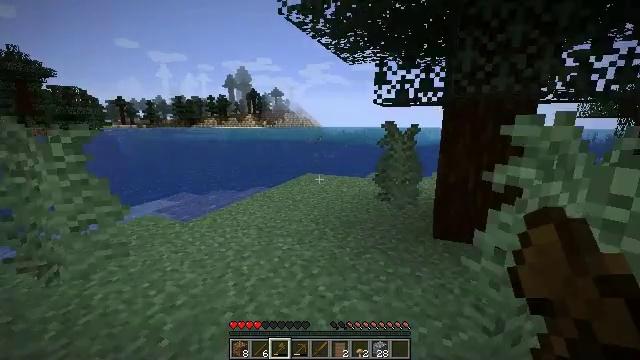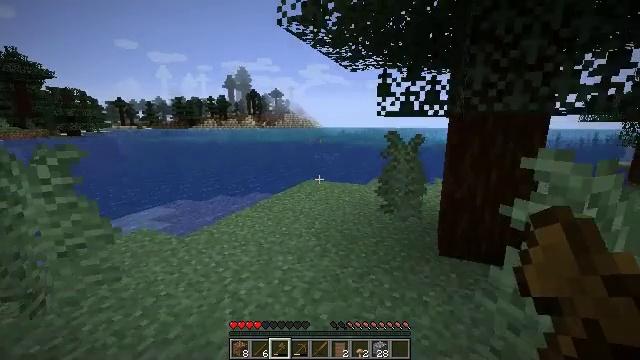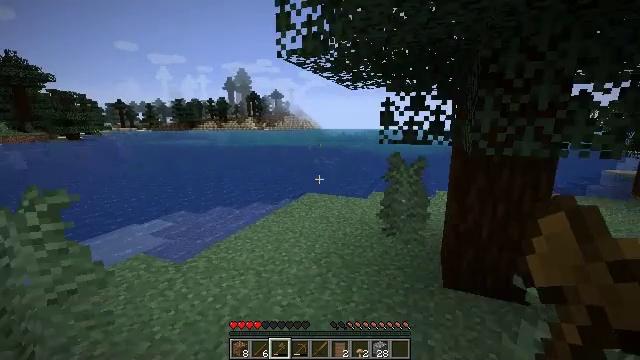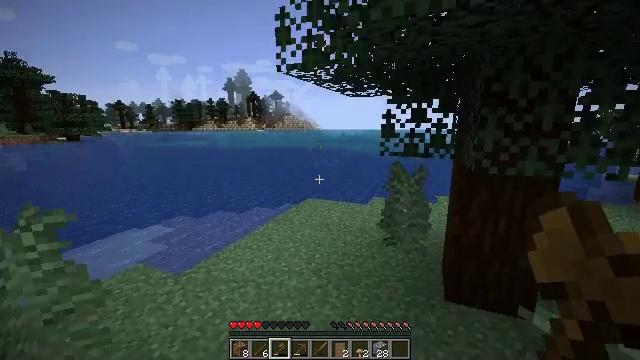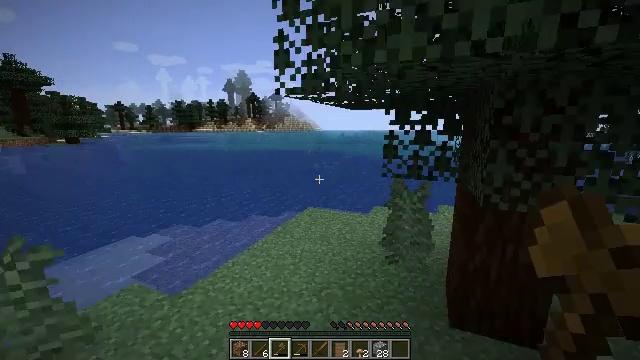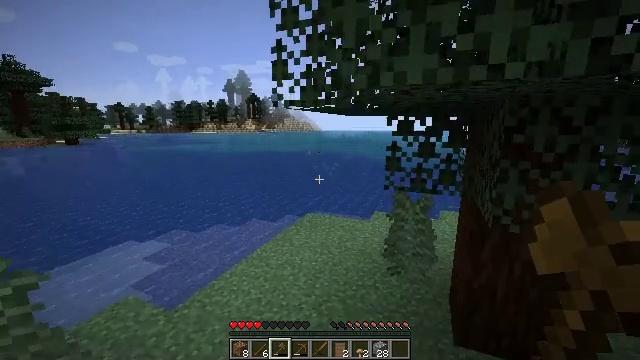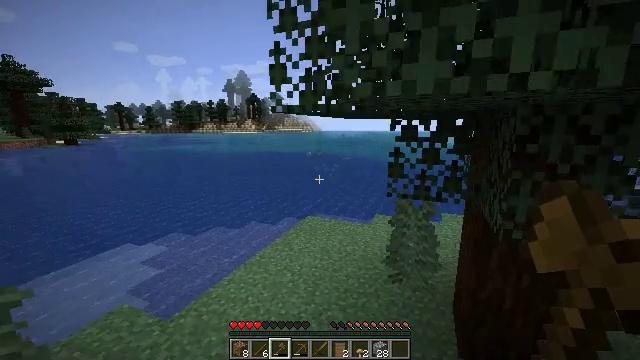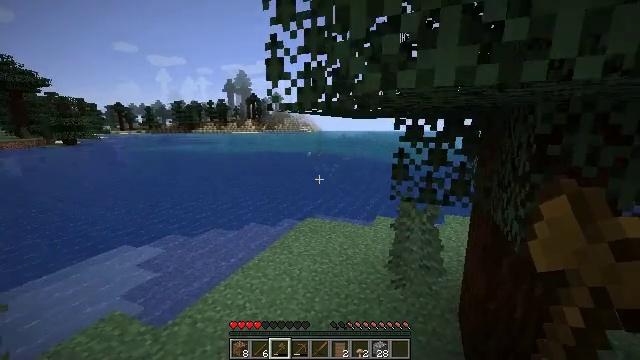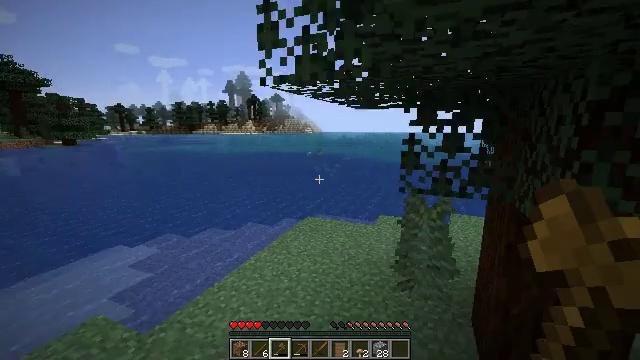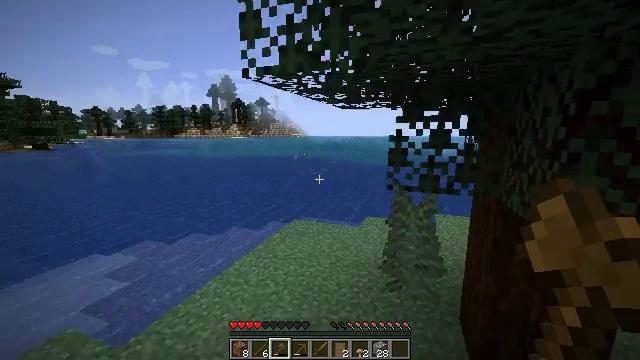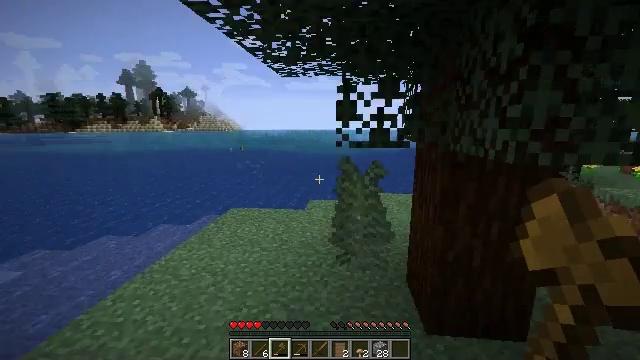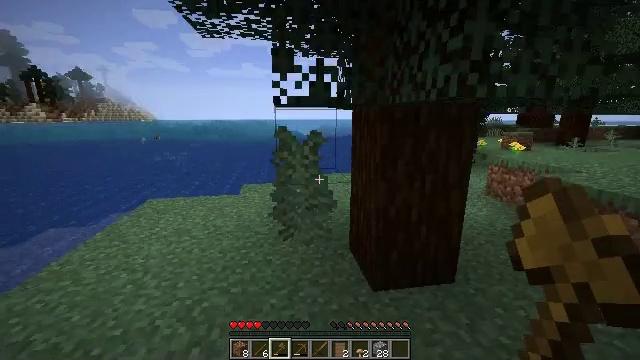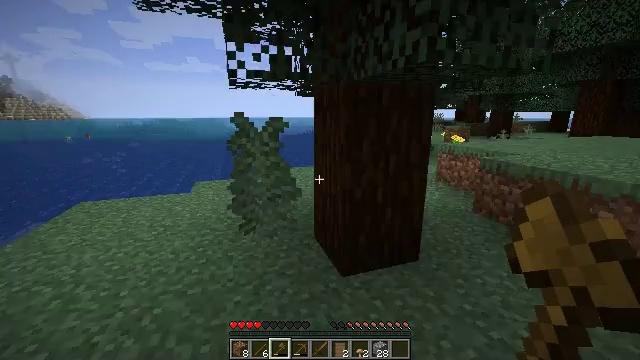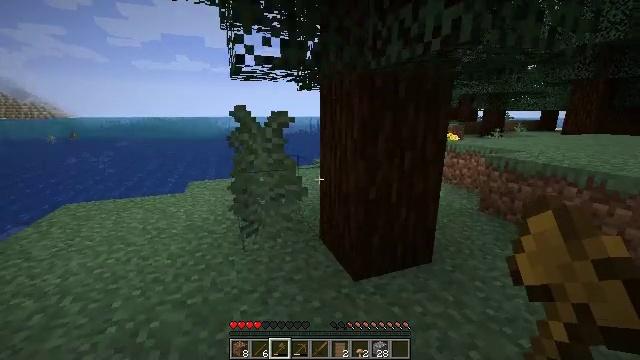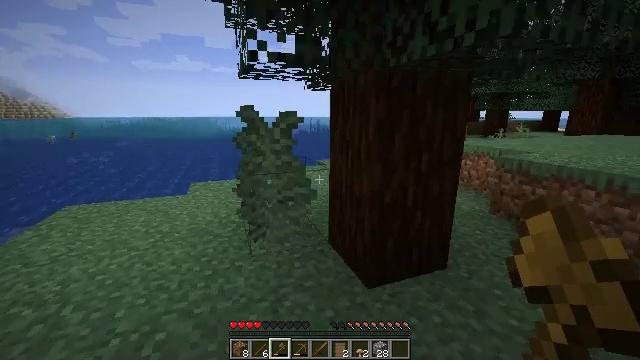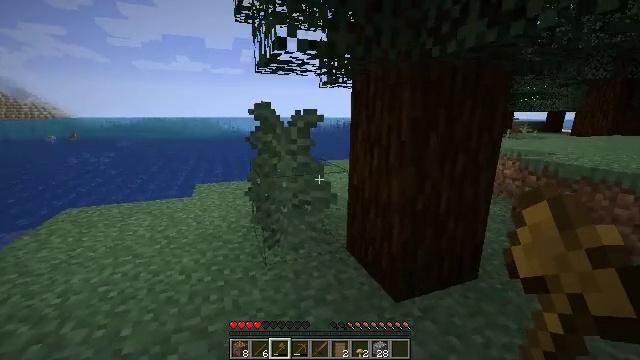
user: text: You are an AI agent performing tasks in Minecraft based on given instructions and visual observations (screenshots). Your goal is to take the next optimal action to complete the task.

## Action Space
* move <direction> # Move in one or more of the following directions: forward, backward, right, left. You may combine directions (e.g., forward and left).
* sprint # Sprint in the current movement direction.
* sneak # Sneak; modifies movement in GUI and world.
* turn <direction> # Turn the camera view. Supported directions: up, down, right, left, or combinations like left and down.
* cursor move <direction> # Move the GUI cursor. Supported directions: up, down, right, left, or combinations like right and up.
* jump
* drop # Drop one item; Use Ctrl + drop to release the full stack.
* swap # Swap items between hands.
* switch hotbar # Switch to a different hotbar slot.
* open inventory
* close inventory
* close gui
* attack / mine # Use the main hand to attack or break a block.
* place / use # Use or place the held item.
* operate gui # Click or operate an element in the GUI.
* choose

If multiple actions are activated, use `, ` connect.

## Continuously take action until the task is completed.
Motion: motion action
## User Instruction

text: Mine gravel from the ground.
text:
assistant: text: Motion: move forward, jump
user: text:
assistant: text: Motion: move forward, jump
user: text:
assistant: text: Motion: move forward, jump
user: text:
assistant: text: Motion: move forward, jump
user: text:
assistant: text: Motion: move forward
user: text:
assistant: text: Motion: move forward
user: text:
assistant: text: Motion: move forward
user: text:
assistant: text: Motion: move forward
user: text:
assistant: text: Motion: move forward and move left, turn right
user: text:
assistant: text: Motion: move forward and move left, turn right and down
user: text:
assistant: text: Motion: move forward and move left, turn right and down
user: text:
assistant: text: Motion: move forward and move left, turn right
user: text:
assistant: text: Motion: move forward and move left, turn right
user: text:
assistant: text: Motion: move forward and move left
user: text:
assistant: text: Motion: move forward and move left
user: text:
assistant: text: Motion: move forward and move left
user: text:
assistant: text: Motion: move forward and move left
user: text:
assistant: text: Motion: move forward and move left
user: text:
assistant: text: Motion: move forward and move left
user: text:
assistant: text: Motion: move forward and move left, turn right
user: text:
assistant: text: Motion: move forward and move left, turn right
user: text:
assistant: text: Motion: move forward and move left, turn right
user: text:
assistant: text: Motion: move forward and move left, turn right
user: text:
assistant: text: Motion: move forward and move left, turn right
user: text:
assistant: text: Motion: move forward and move left
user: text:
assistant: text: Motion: move forward and move left
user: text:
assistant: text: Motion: move forward and move left
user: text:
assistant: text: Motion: move forward and move left
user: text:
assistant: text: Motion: move forward and move left
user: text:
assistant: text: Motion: move forward and move left, turn right